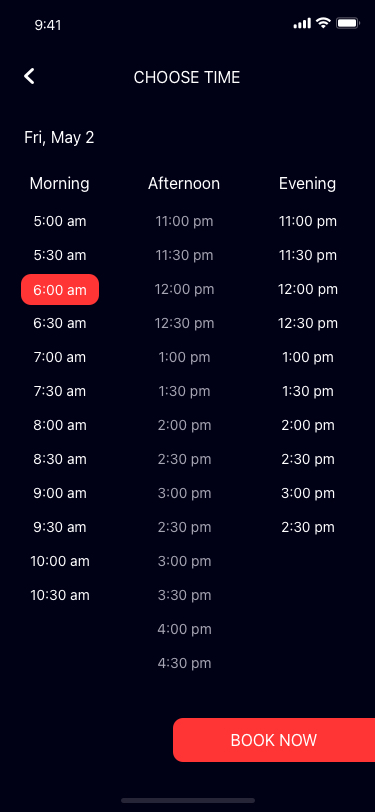
Text in this UI design:
CHOOSE TIME
Fri, May 2
Morning
Afternoon
Evening
5:00 am
7:00 am
11:00 pm
11:00 pm
11:30 pm
11:30 pm
2:30 pm
2:30 pm
1:30 pm
1:30 pm
4:30 pm
12:30 pm
12:30 pm
3:30 pm
2:30 pm
2:30 pm
12:00 pm
12:00 pm
3:00 pm
2:00 pm
2:00 pm
1:00 pm
1:00 pm
4:00 pm
3:00 pm
3:00 pm
9:00 am
6:00 am
8:00 am
10:00 am
5:30 am
7:30 am
9:30 am
6:30 am
8:30 am
10:30 am
BOOK NOW